Question: I'm writing a 2D game, in which I would like to have crate-like objects. These objects would move around, like real crates do. I have a hypothetical idea of how I would like to achieve that:
Basically I'd store the boxes' corners' coordinates with their force and velocity unit vectors, and in every update I'd basically do the following steps:
1. Apply the forces(gravity, from collisions, etc..) accordingly.
2. Modify velocity vector based on the force.
3. Move every corner of the box, like so:
4. I repeat nr 3. for every corner, so I get the real movement of the cube.
Is this approach heading in the right direction? Is this theory even correct? If not, what would be the correct way to move a box around based on vectors in a 2D environment?
Just to clarify: I'm only dragging corner "A" in the picture, but I want to repeat the dragging for every other corner, with their own vectors. By "dragging" I mean the algorithm I just stated.
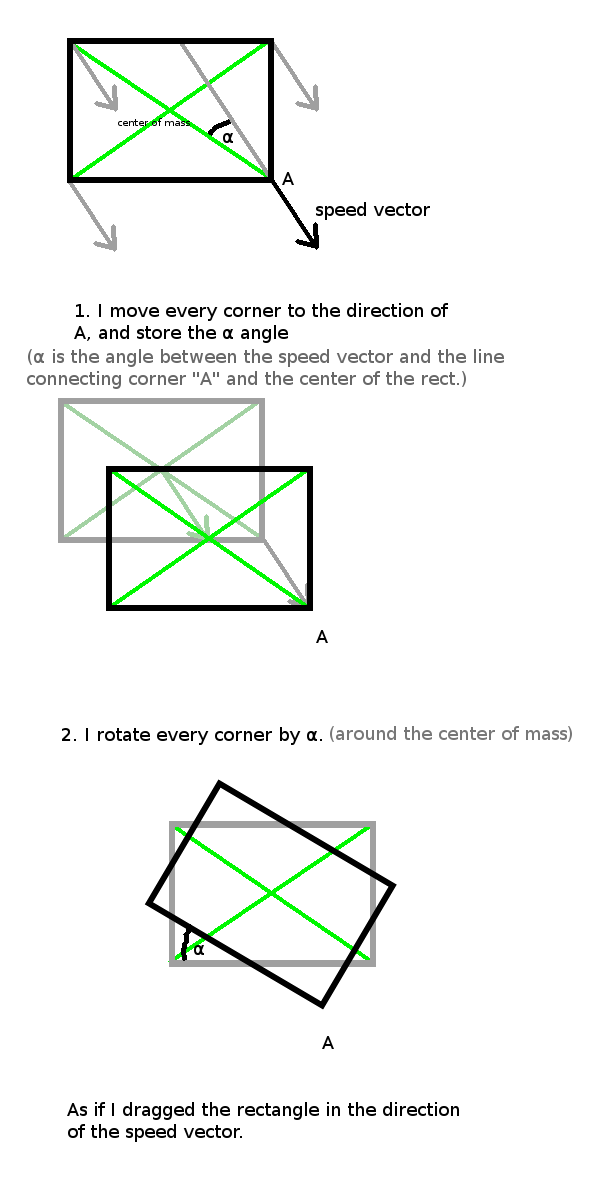
Answer: Keeping each corner's coordinate and speed makes no sense as you would be storing lots of redundant information. Boxes are rigid objects, which means that there are constraints that must be satisfied at any time instant, namely the distance between any two given corners is fixed. This also translates to a constraint that links the velocities of all four corners and so they are not independent values. With rigid bodies the movement of any point is the sum of two independent movements - the linear movement of the centre of mass (CM) and the rotation around a fixed axis - often, but not always, chosen to be the one that goes through the CM. Hence you only need to store the position and the velocity of the crate's CM (which coincides with the geometric centre of the crate) as well as the angle of rotation and the rate of rotation around the CM.
As to the motion, the gravity field is a constant vector field and hence cannot induce rotation in symmetric objects like those rectangular crates. Instead it only produces accelerated vertical motion of the CM. This is also what happens due to all external forces - one has to take their vector sum and apply it to the CM. Only external forces whose direction does not go through the CM give torque and so cause rotation. Such forces are any external pushes/pulls or reaction forces that arise when crates collide with each other or hit the ground / a wall. Computing torque due to external forces is easy but computing reaction forces could be quite involving process because of the constrained dynamics that has to be employed. Once the torque has been computed, one has to divide it by the moment of inertia of the create in order to get the angular acceleration. Often it is more convenient to use another axis and not the one that goes through the CM - <URL> can be employed in this case in order to compute the moment of inertia around that other axis.
To summarise:
- -
See <URL> for some sample problems of rigid body motion and how the physics is actually worked out.
Given your algorithm, if by "velocity vector" you actually mean "the velocity of CM", then 1 would be correct - all corners move in the same direction (the linear motion of the CM). But 2 would not be always correct - the proper angle of rotation would depend on the time the torque was applied (e.g. the simulation timestep), and one has to take into account that the lever arm length changes in between as the crate rotates.